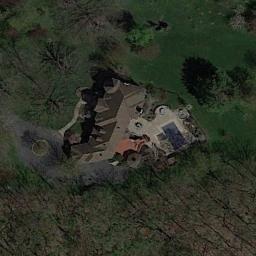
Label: sparse_residential